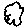
Label: cloud